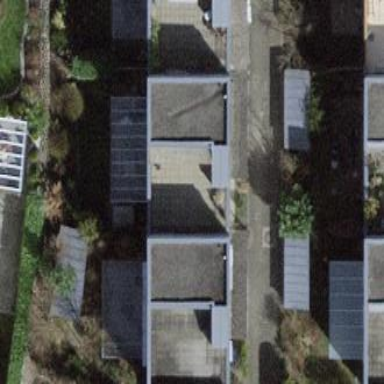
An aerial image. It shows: Terrace building.